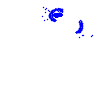
Particle: electron